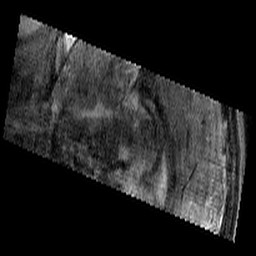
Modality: T2w
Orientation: sagittal
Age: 11
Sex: male
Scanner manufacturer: siemens
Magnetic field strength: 3 T
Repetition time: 9.23 s
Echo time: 0.067 s